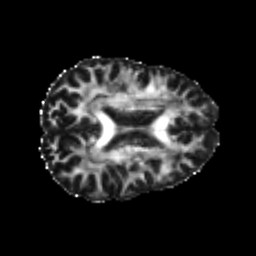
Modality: FA
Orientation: axial
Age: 22
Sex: female
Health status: healthy
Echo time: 0.074 s